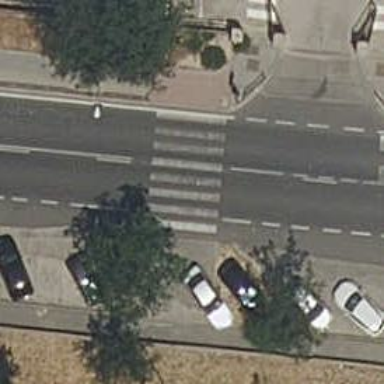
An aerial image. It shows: Uncontrolled crossing on the road.